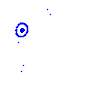
Particle: electron